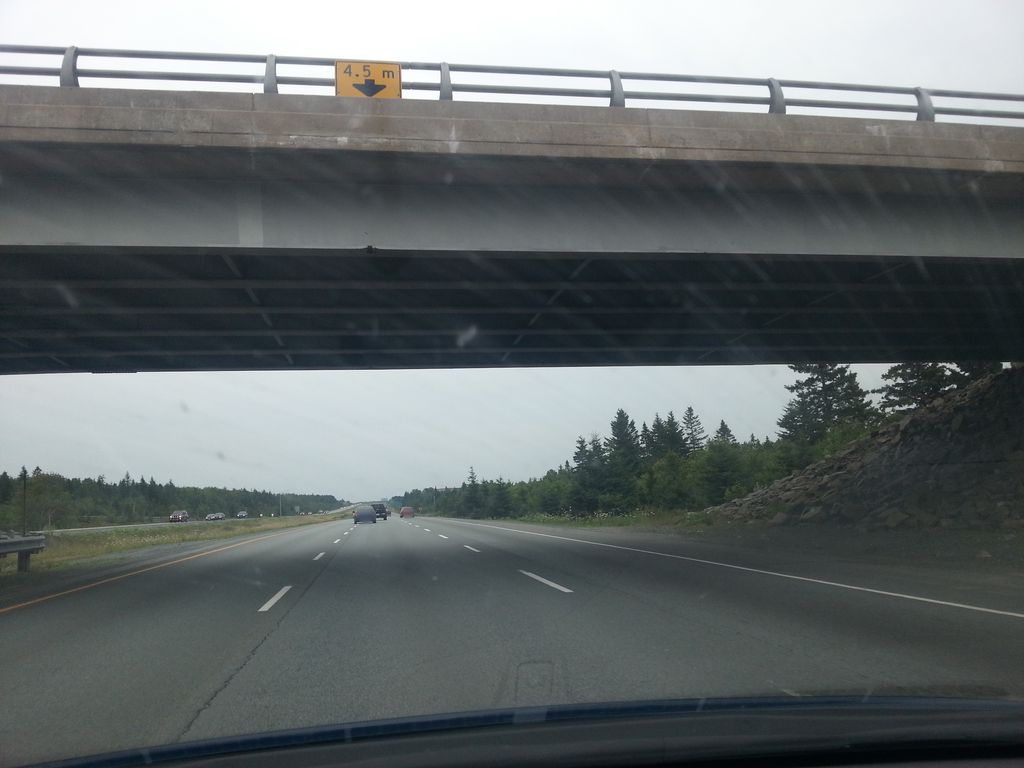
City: halifax